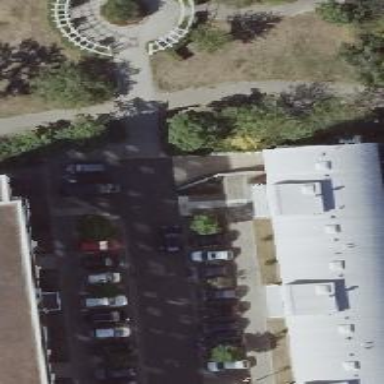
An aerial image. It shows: Sidewalk along the footway.